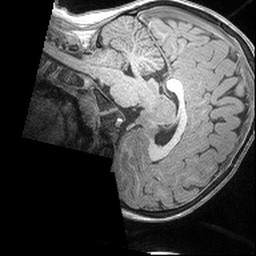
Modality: T1w
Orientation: sagittal
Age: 4
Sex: female
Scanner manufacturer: siemens
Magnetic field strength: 3 T
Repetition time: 2.53 s
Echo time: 0.00164 s